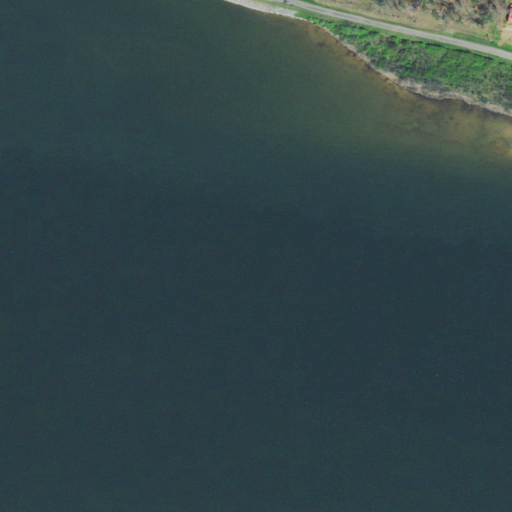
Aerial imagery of bar in Tennessee named Diamond Shoals containing open water, deciduous forest, open development, low intensity development, and medium intensity development